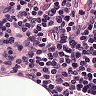
Metastatic tissue present: no